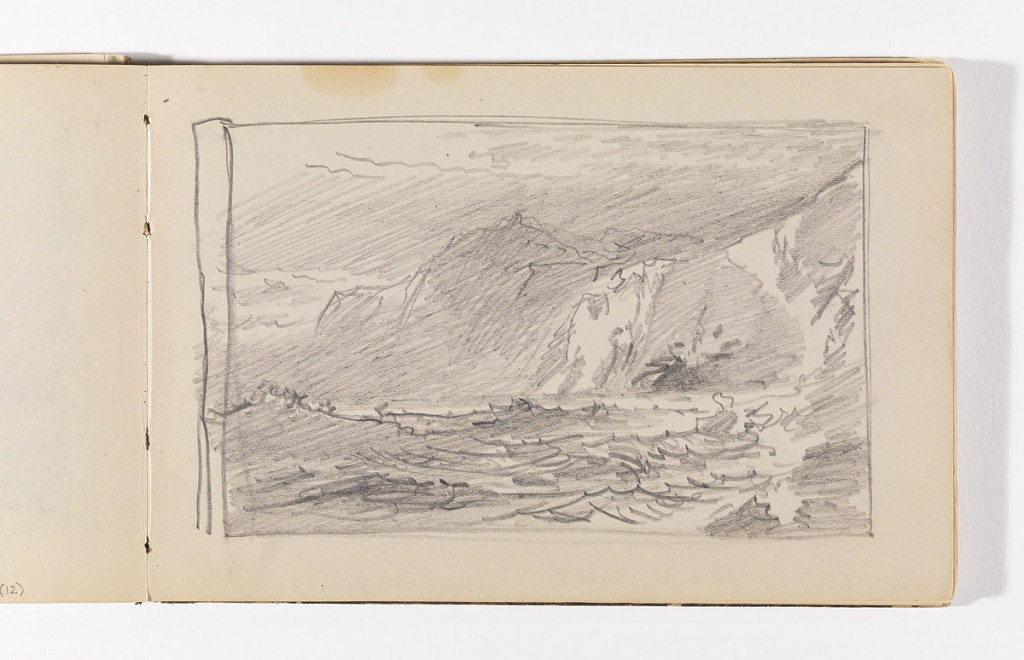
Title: Quick Sketch of Waves and Steep Cliffs
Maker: William Trost Richards, American, 1833–1905
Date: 1885–1902
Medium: Graphite on cream wove paper
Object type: Sketchbook folio
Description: Sketch of choppy waves crashing against steep cliffs in three sections at right.